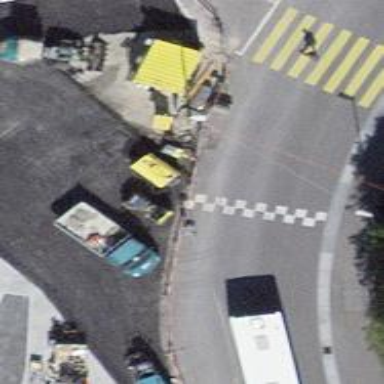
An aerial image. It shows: Asphalt road designated as living street.